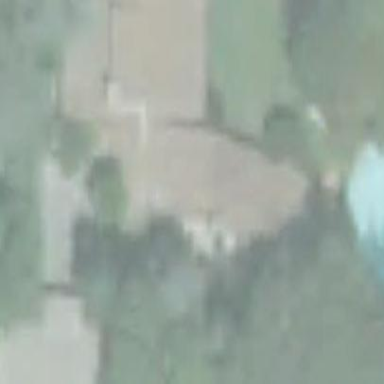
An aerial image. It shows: Detached building.